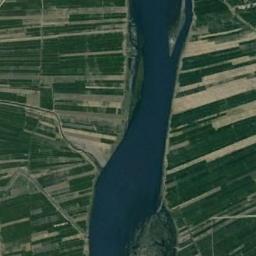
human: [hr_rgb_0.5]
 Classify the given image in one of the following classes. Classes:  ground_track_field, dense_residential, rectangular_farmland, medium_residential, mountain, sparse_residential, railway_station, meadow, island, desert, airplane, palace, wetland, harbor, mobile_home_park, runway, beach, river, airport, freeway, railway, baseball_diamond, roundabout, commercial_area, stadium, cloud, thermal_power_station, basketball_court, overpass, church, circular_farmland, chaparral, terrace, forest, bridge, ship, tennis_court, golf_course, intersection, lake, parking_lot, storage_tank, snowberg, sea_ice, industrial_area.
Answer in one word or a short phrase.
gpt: river